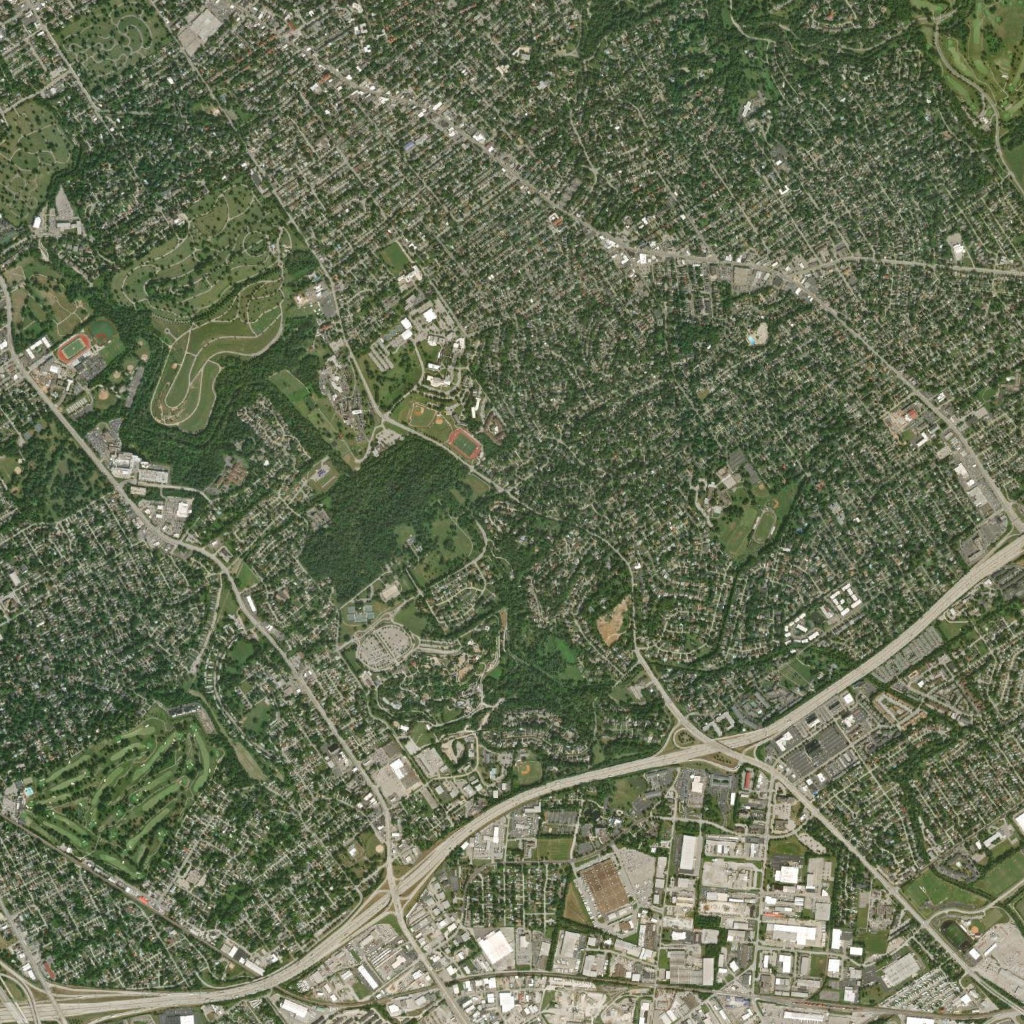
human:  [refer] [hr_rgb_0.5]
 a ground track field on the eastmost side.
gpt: <box>[[91, 89, 94, 93, 0]]</box>

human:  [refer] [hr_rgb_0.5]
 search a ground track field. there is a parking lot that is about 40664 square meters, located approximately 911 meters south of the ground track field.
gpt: <box>[[43, 41, 47, 45, 0]]</box>